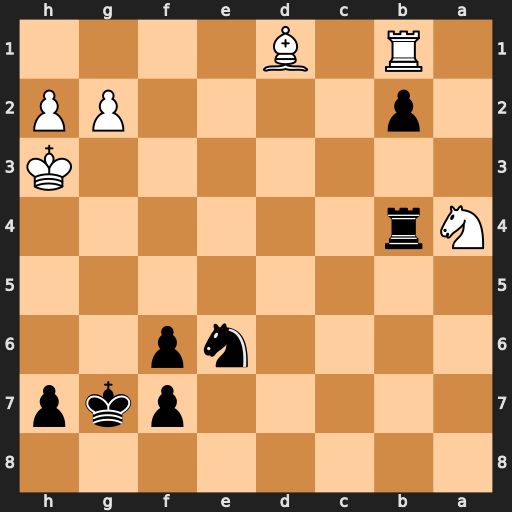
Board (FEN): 8/5pkp/4np2/8/Nr6/7K/1p4PP/1R1B4
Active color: b
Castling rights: -
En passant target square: -
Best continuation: Ng5+ Kg3 Ne4+